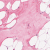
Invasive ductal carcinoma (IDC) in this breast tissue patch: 0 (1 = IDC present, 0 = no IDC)